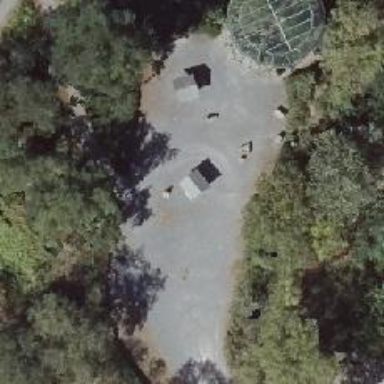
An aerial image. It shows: Picnic site with shelter available.